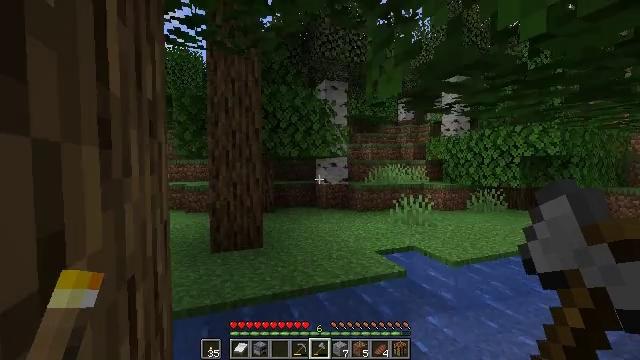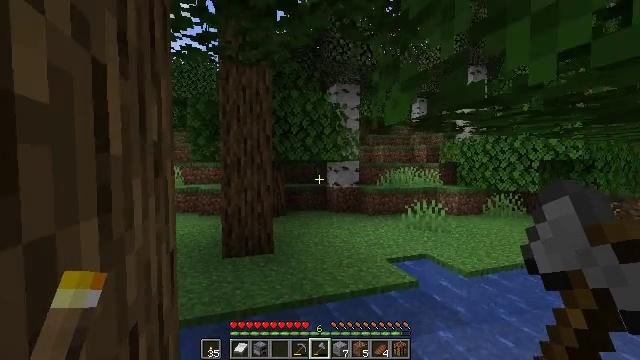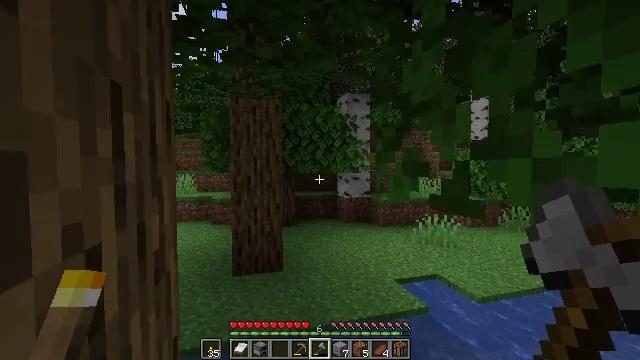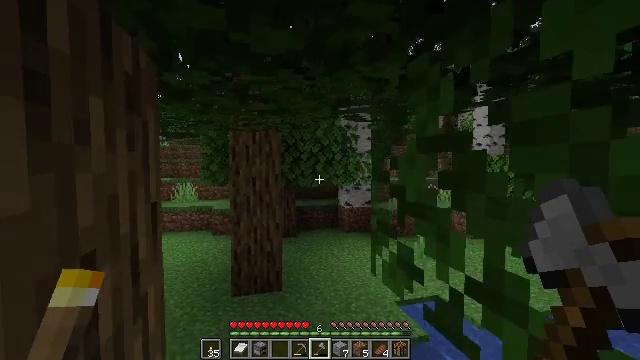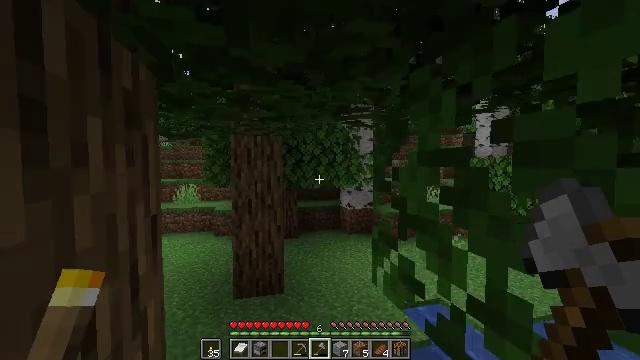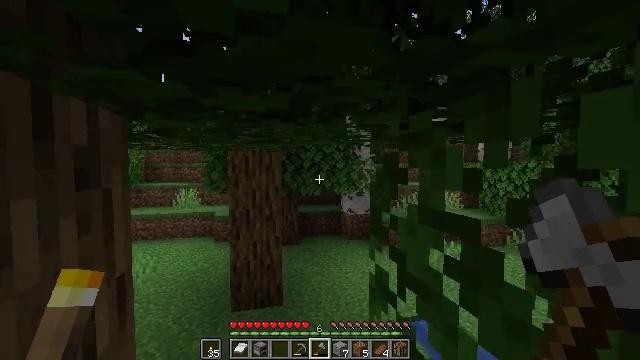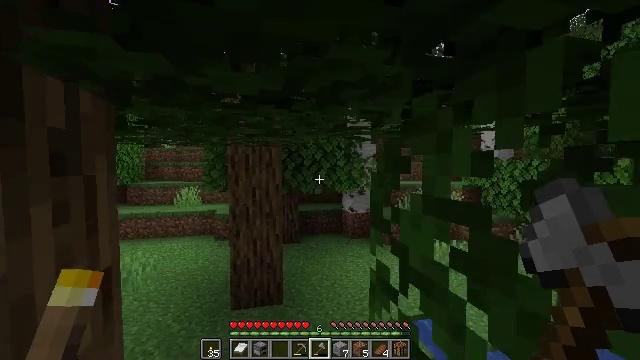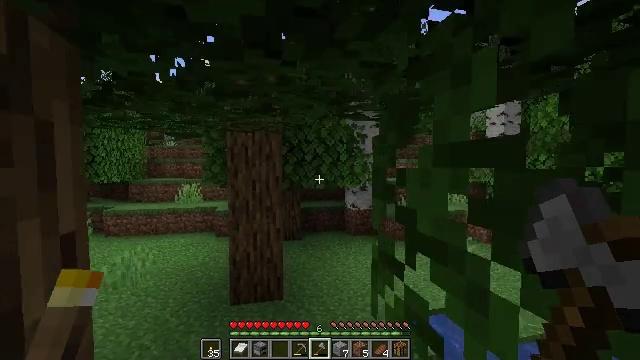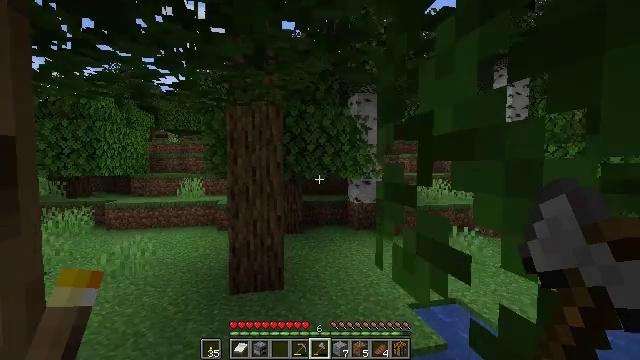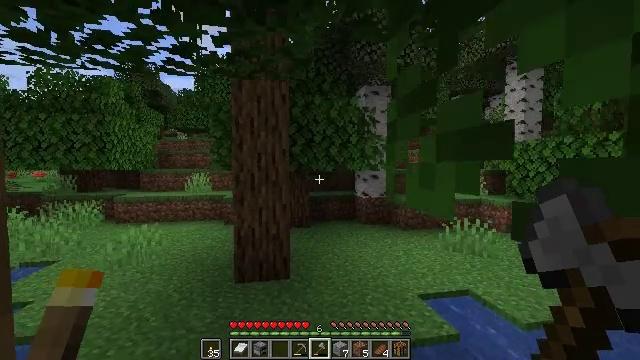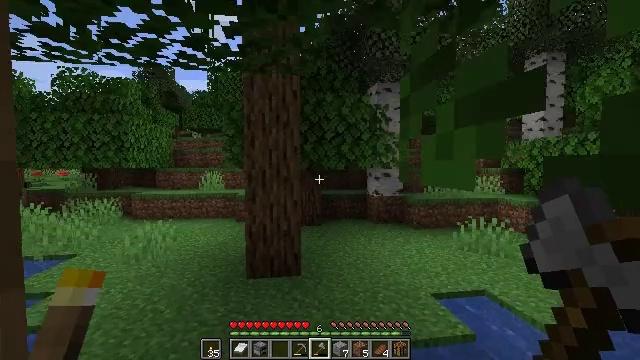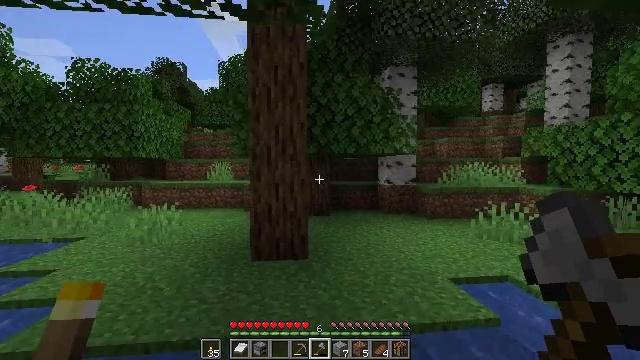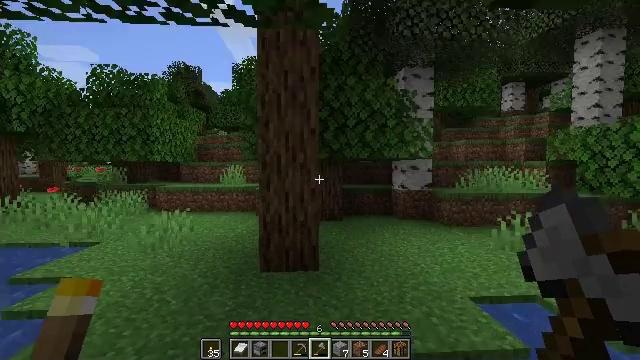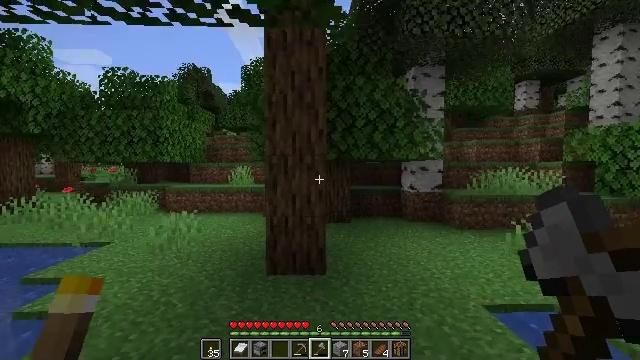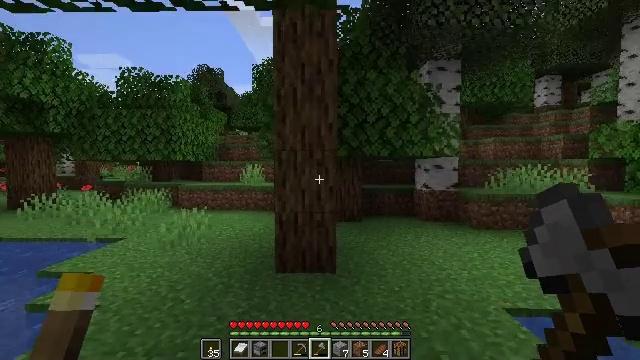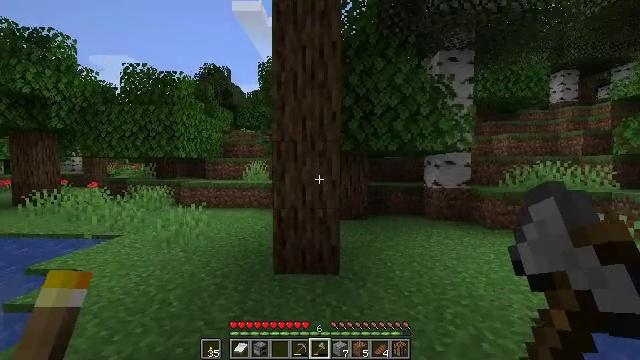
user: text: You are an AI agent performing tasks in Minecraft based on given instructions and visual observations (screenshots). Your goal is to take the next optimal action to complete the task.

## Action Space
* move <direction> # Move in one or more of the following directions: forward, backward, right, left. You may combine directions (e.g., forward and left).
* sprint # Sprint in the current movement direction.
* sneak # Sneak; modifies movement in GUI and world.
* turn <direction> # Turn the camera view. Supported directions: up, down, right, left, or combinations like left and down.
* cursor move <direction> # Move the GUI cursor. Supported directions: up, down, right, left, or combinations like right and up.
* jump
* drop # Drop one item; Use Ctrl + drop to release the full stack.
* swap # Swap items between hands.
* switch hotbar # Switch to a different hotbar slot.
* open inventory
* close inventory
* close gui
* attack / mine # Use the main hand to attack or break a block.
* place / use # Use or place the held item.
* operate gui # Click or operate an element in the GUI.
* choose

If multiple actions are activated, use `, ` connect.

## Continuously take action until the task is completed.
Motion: motion action
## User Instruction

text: Mine the bee nest.
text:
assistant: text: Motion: move forward, turn left, jump
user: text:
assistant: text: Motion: move forward, turn left, jump
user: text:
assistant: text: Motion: move forward, jump
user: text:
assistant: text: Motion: move forward, jump
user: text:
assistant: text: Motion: move forward, jump
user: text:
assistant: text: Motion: move forward, jump
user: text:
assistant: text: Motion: move forward, jump
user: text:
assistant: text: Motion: move forward, jump
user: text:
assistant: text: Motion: move forward, turn left, jump
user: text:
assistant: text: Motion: move forward, turn left, jump
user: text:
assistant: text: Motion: move forward, turn left, jump
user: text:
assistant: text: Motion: move forward, turn left, jump
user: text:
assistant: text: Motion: move forward, turn left, jump
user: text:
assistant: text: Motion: move forward, turn left, jump
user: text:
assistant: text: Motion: move forward, turn left, jump
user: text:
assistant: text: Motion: move forward, turn left, jump
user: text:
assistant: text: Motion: move forward, jump
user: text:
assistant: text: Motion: move forward, jump
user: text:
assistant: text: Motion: move forward, jump
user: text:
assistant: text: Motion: move forward, jump
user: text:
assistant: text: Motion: move forward, jump
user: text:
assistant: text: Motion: move forward, jump
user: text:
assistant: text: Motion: move forward, jump
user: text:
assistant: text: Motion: move forward, jump
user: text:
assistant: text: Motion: move forward, jump
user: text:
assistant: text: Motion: move forward, turn left, jump
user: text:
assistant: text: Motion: move forward, turn left and up, jump
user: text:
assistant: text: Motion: move forward, turn left and up, jump
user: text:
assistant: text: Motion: move forward, turn left, jump
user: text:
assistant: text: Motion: move forward, turn left, jump